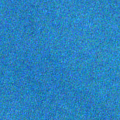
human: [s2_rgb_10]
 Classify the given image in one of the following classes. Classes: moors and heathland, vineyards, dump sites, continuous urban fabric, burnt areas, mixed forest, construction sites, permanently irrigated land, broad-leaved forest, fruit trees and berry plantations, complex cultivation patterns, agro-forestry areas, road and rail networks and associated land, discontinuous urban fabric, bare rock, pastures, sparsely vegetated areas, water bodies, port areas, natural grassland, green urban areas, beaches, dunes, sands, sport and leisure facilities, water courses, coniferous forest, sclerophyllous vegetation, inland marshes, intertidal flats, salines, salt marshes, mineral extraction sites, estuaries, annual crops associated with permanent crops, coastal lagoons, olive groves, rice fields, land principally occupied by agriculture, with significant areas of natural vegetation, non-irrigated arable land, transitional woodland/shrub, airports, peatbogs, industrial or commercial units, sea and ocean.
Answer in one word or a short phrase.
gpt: sea and ocean